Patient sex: M
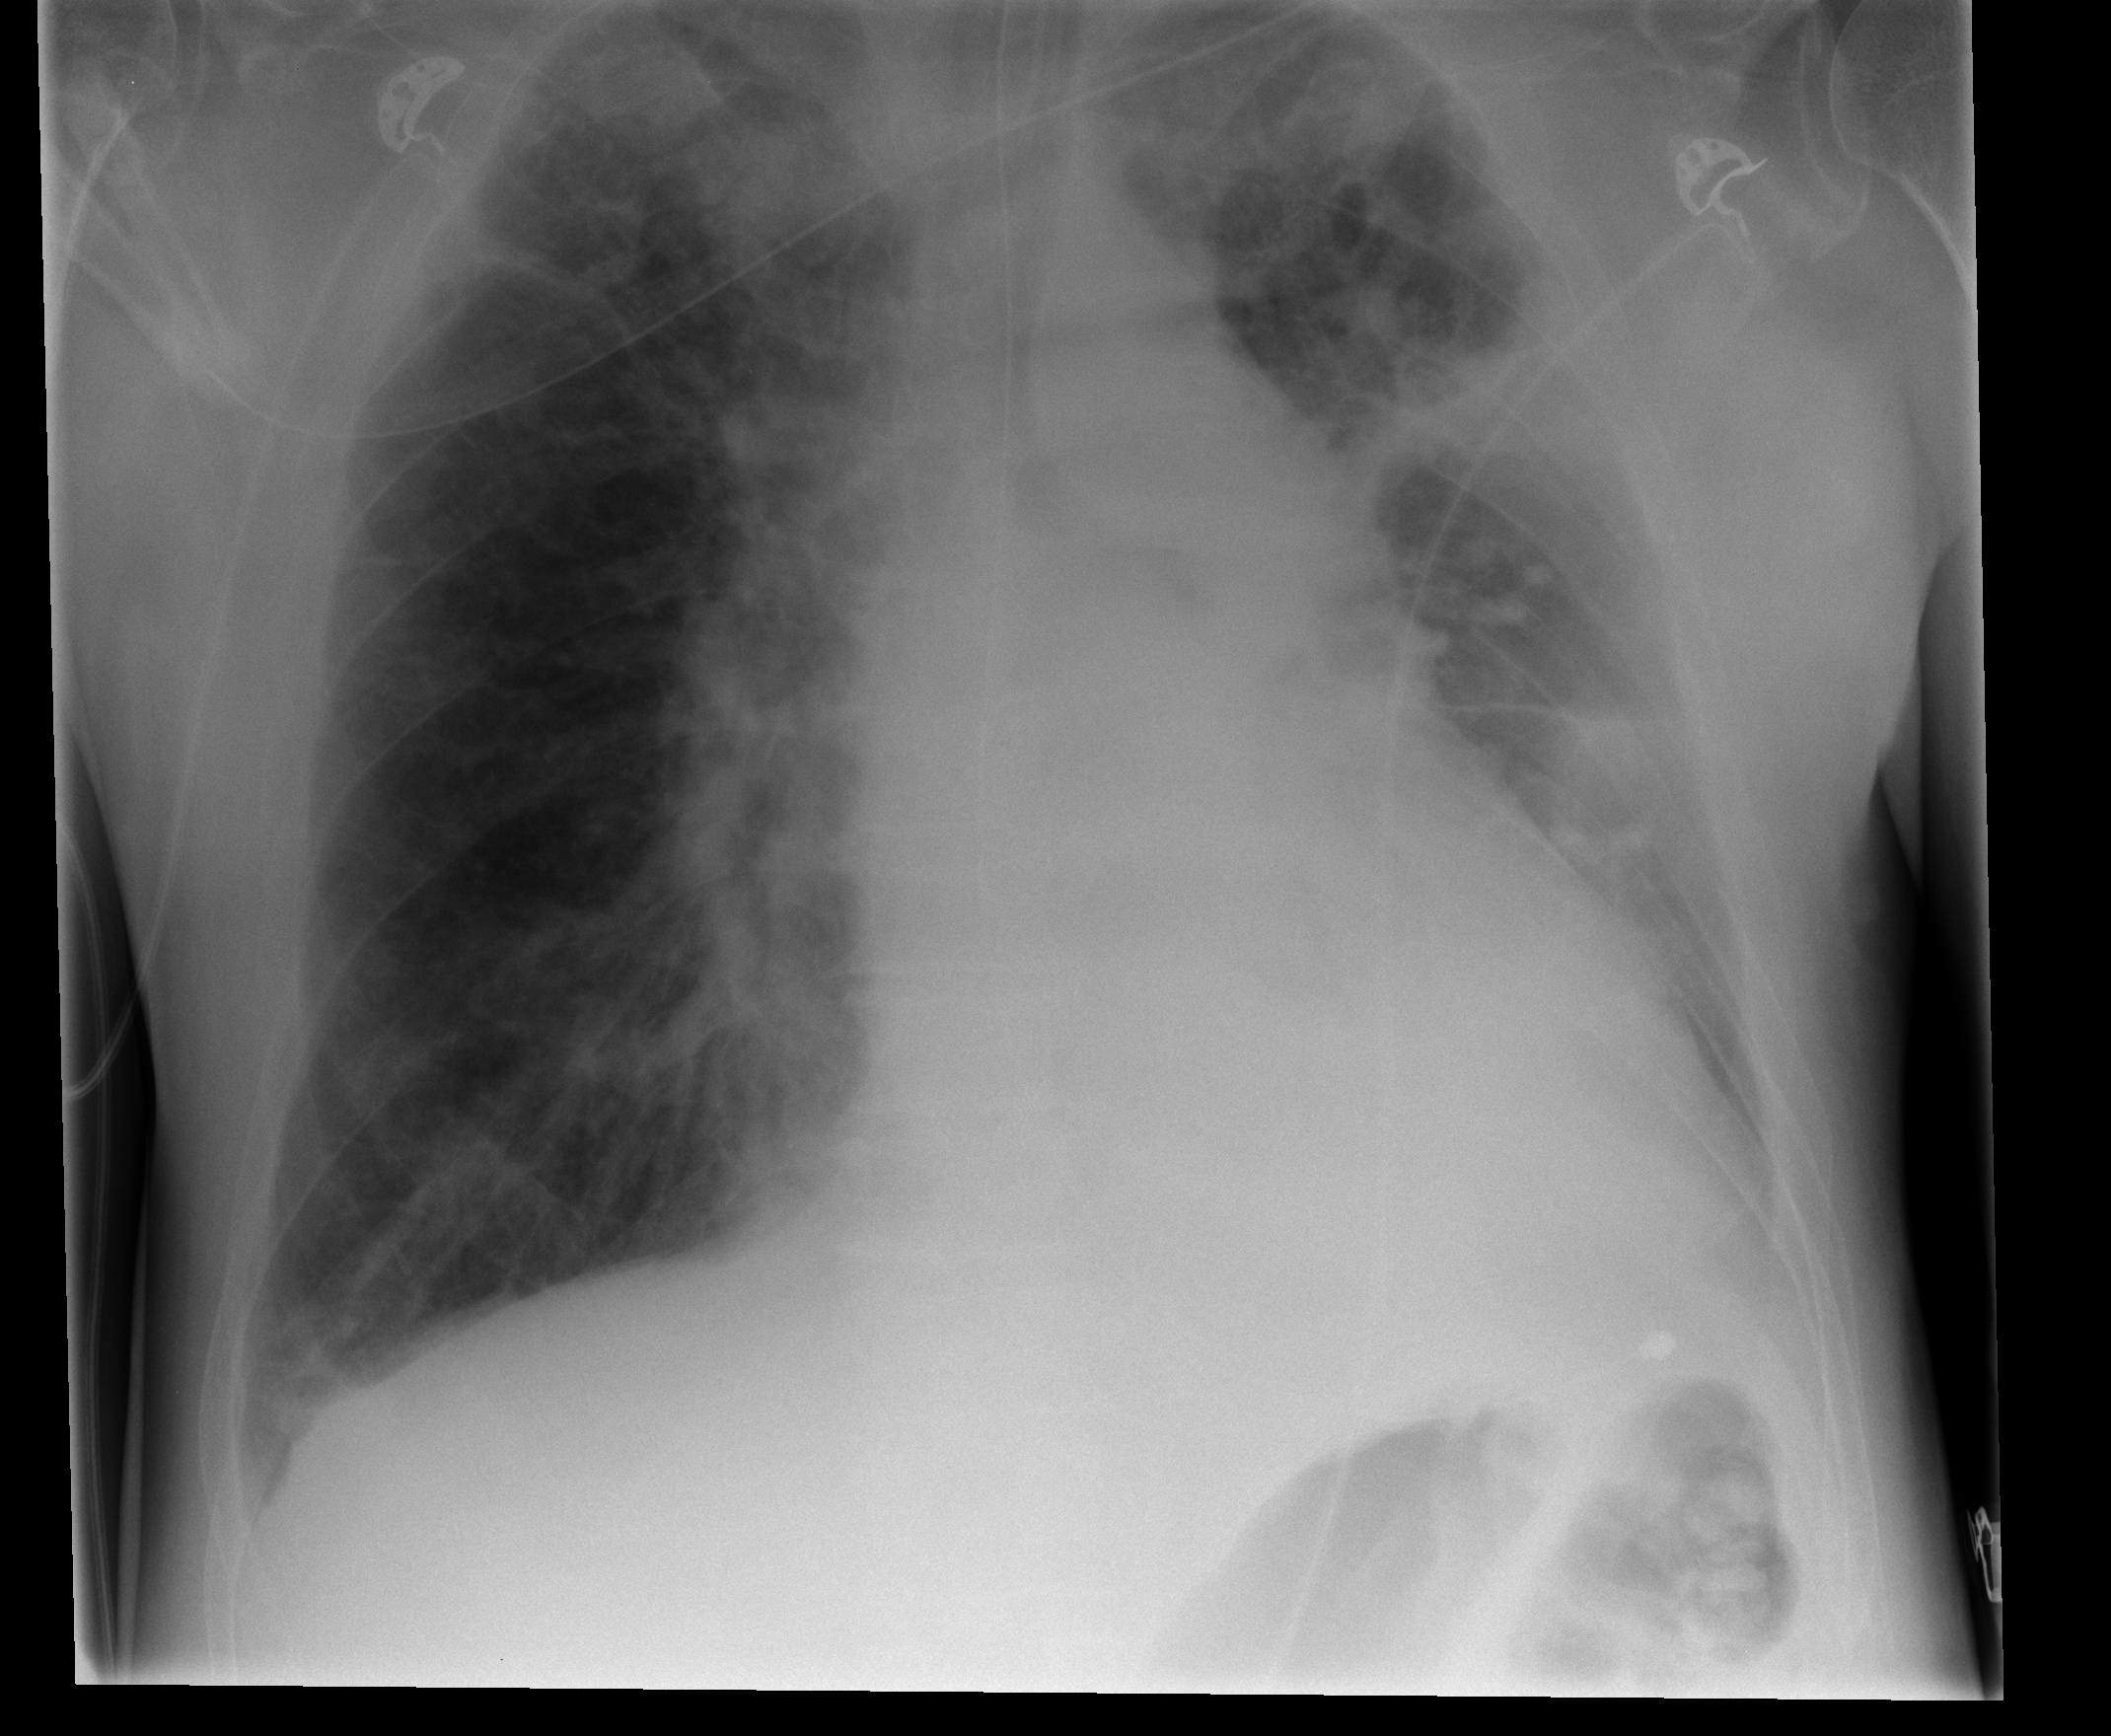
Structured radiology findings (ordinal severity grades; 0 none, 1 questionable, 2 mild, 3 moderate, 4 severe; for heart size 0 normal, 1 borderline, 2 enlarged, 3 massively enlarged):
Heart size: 1
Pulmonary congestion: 0
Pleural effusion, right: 0
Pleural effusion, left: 2
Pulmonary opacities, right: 2
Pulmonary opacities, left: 2
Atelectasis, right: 0
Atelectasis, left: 2